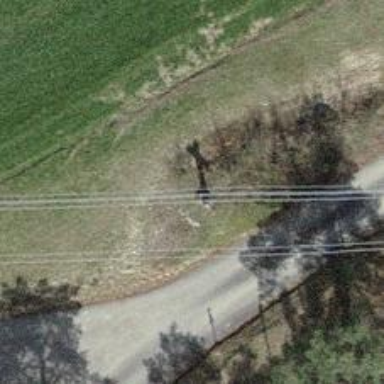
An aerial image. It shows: Wayside cross with historic significance.